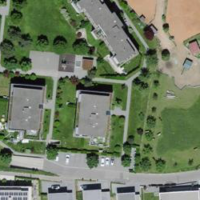
EUNIS habitat code: 55
Species observed at this site:
Hippocrepis emerus